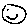
Label: smiley face